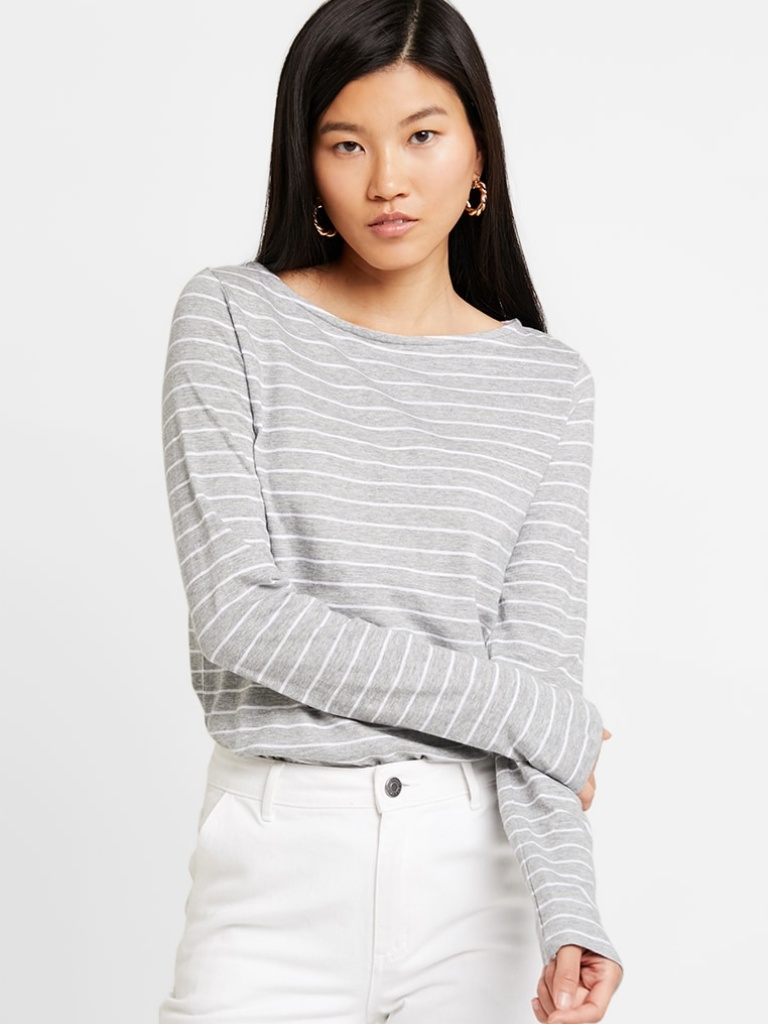
knit relaxed a long-sleeved with the sleeves down hip length French Tucked boat sweater